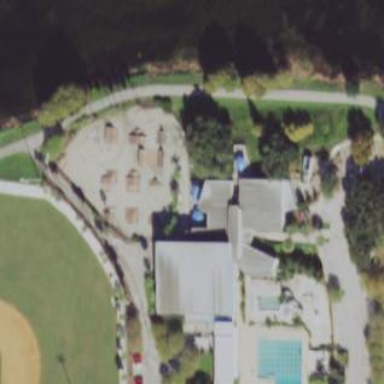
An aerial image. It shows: Community centre building.